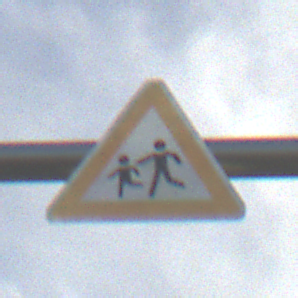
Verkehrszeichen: KinderRechts
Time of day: SunriseSunset
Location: Outdoor (Nature)
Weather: PartlyCloudy
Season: Summer
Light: Natural